【题型】解答题　【知识点】立体几何　【难度】easy
如图, 在四面体 \(V-ABC\) 中, \(AC \perp BC\), \(AC=BC=2\), 从顶点 \(V\) 作平面 \(ABC\) 的垂线, 垂足 \(O\) 恰好落在的中线 \(CD\) 上,

\noindent
(1) 若 \(\triangle VCD\) 的面积为 3, 求四面体 \(V-ABC\) 的体积;

\noindent
(2) 若 \(VA=4\), 且 \(O\) 与 \(C\) 重合, 求二面角 \(V-AB-C\) 的大小.
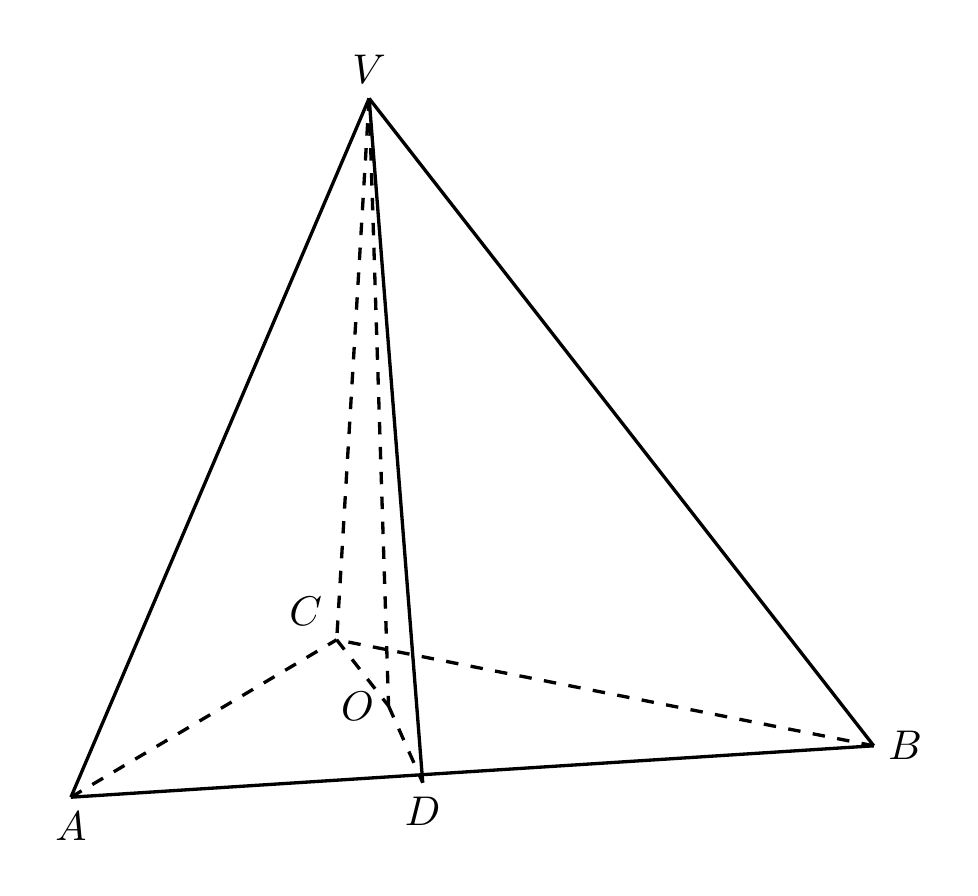
【解答】
\noindent
【详解】（1）依题意可得 \(VO \perp\) 平面 \(ABC\), 所以 \(VO \perp CD\),

\noindent
又 \(AC \perp BC\), \(AC=BC=2\), 所以 \(AB=\sqrt{2^2+2^2}=2\sqrt{2}\), \(S_{\triangle ABC}=\frac{1}{2} \times 2 \times 2 = 2\),

\noindent
又 \(CD\) 为 \(\triangle ABC\) 的中线, 所以 \(CD=\frac{1}{2}AB=\sqrt{2}\),

\noindent
又 \(S_{\triangle VCD}=\frac{1}{2}CD \cdot VO=\frac{1}{2} \times \sqrt{2}VO=3\), 所以 \(VO=3\sqrt{2}\),

\noindent
所以 \(V_{V-ABC}=\frac{1}{3}VO \cdot S_{\triangle ABC}=\frac{1}{3} \times 3\sqrt{2} \times 2 = 2\sqrt{2}\);

\noindent
（2）依题意可得 \(VC \perp\) 平面 \(ABC\), 又 \(AC \perp BC\), 如图建立空间直角坐标系,

\noindent
因为 \(VA=4\), 所以 \(VC=\sqrt{4^2-2^2}=2\sqrt{3}\), 则 \(C(0,0,0)\), \(A(2,0,0)\), \(B(0,2,0)\), \(V(0,0,2\sqrt{3})\),

\noindent
所以 \(\overrightarrow{AV}=(-2,0,2\sqrt{3})\), \(\overrightarrow{BV}=(0,-2,2\sqrt{3})\),

\noindent
设平面 \(VAB\) 的法向量为 \(\vec{m}=(x,y,z)\), 则
\[
\begin{cases}
\vec{m} \cdot \overrightarrow{AV} = -2x + 2\sqrt{3}z = 0, \\
\vec{m} \cdot \overrightarrow{BV} = -2y + 2\sqrt{3}z = 0,
\end{cases}
\]
取 \(\vec{m}=(\sqrt{3},\sqrt{3},1)\),

\noindent
又平面 \(ABC\) 的一个法向量为 \(\vec{n}=(0,0,1)\),

\noindent
显然二面角 \(V-AB-C\) 为锐二面角, 设为 \(\theta\), 则 \(\cos\theta=\frac{|\vec{m} \cdot \vec{n}|}{|\vec{m}| \cdot |\vec{n}|}=\frac{1}{\sqrt{7}}=\frac{\sqrt{7}}{7}\),

\noindent
所以 \(\theta=\arccos\frac{\sqrt{7}}{7}\), 即二面角 \(V-AB-C\) 的大小为 \(\arccos\frac{\sqrt{7}}{7}\).

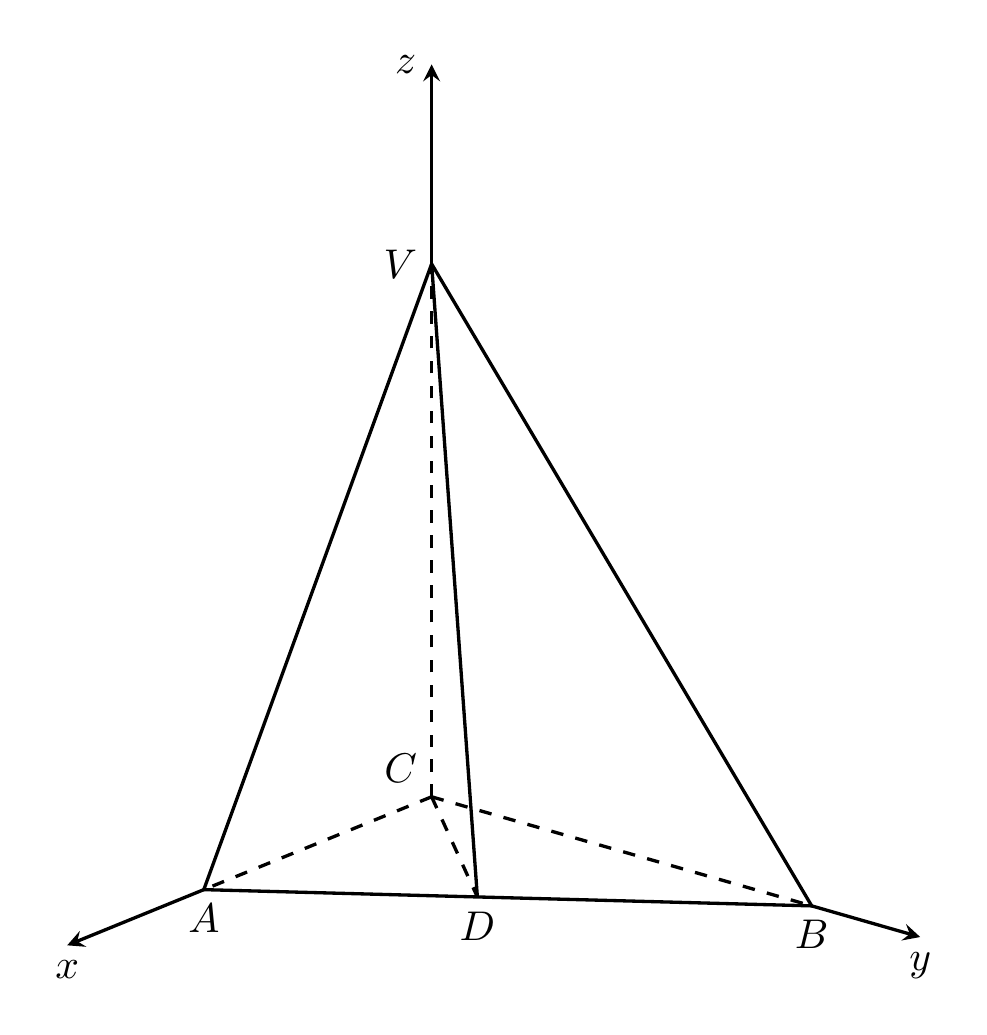